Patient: sex M, age 74
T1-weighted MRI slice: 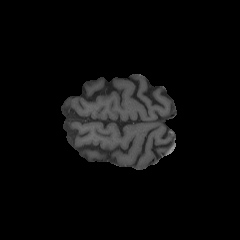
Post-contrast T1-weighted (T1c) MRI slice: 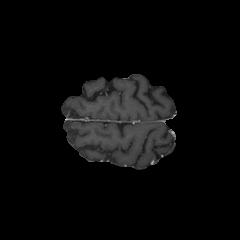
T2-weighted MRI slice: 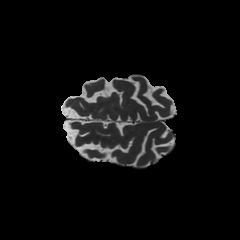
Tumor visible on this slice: no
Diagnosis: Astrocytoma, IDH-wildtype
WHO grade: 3